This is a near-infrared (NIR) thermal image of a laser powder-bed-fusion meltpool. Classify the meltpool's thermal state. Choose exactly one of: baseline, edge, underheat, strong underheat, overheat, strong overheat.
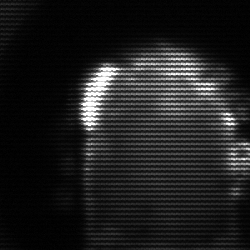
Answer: baseline